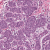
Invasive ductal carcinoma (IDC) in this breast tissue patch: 0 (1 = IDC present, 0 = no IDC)